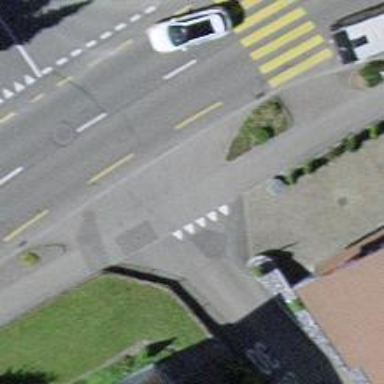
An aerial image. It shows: Road with "give way" sign.